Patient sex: M
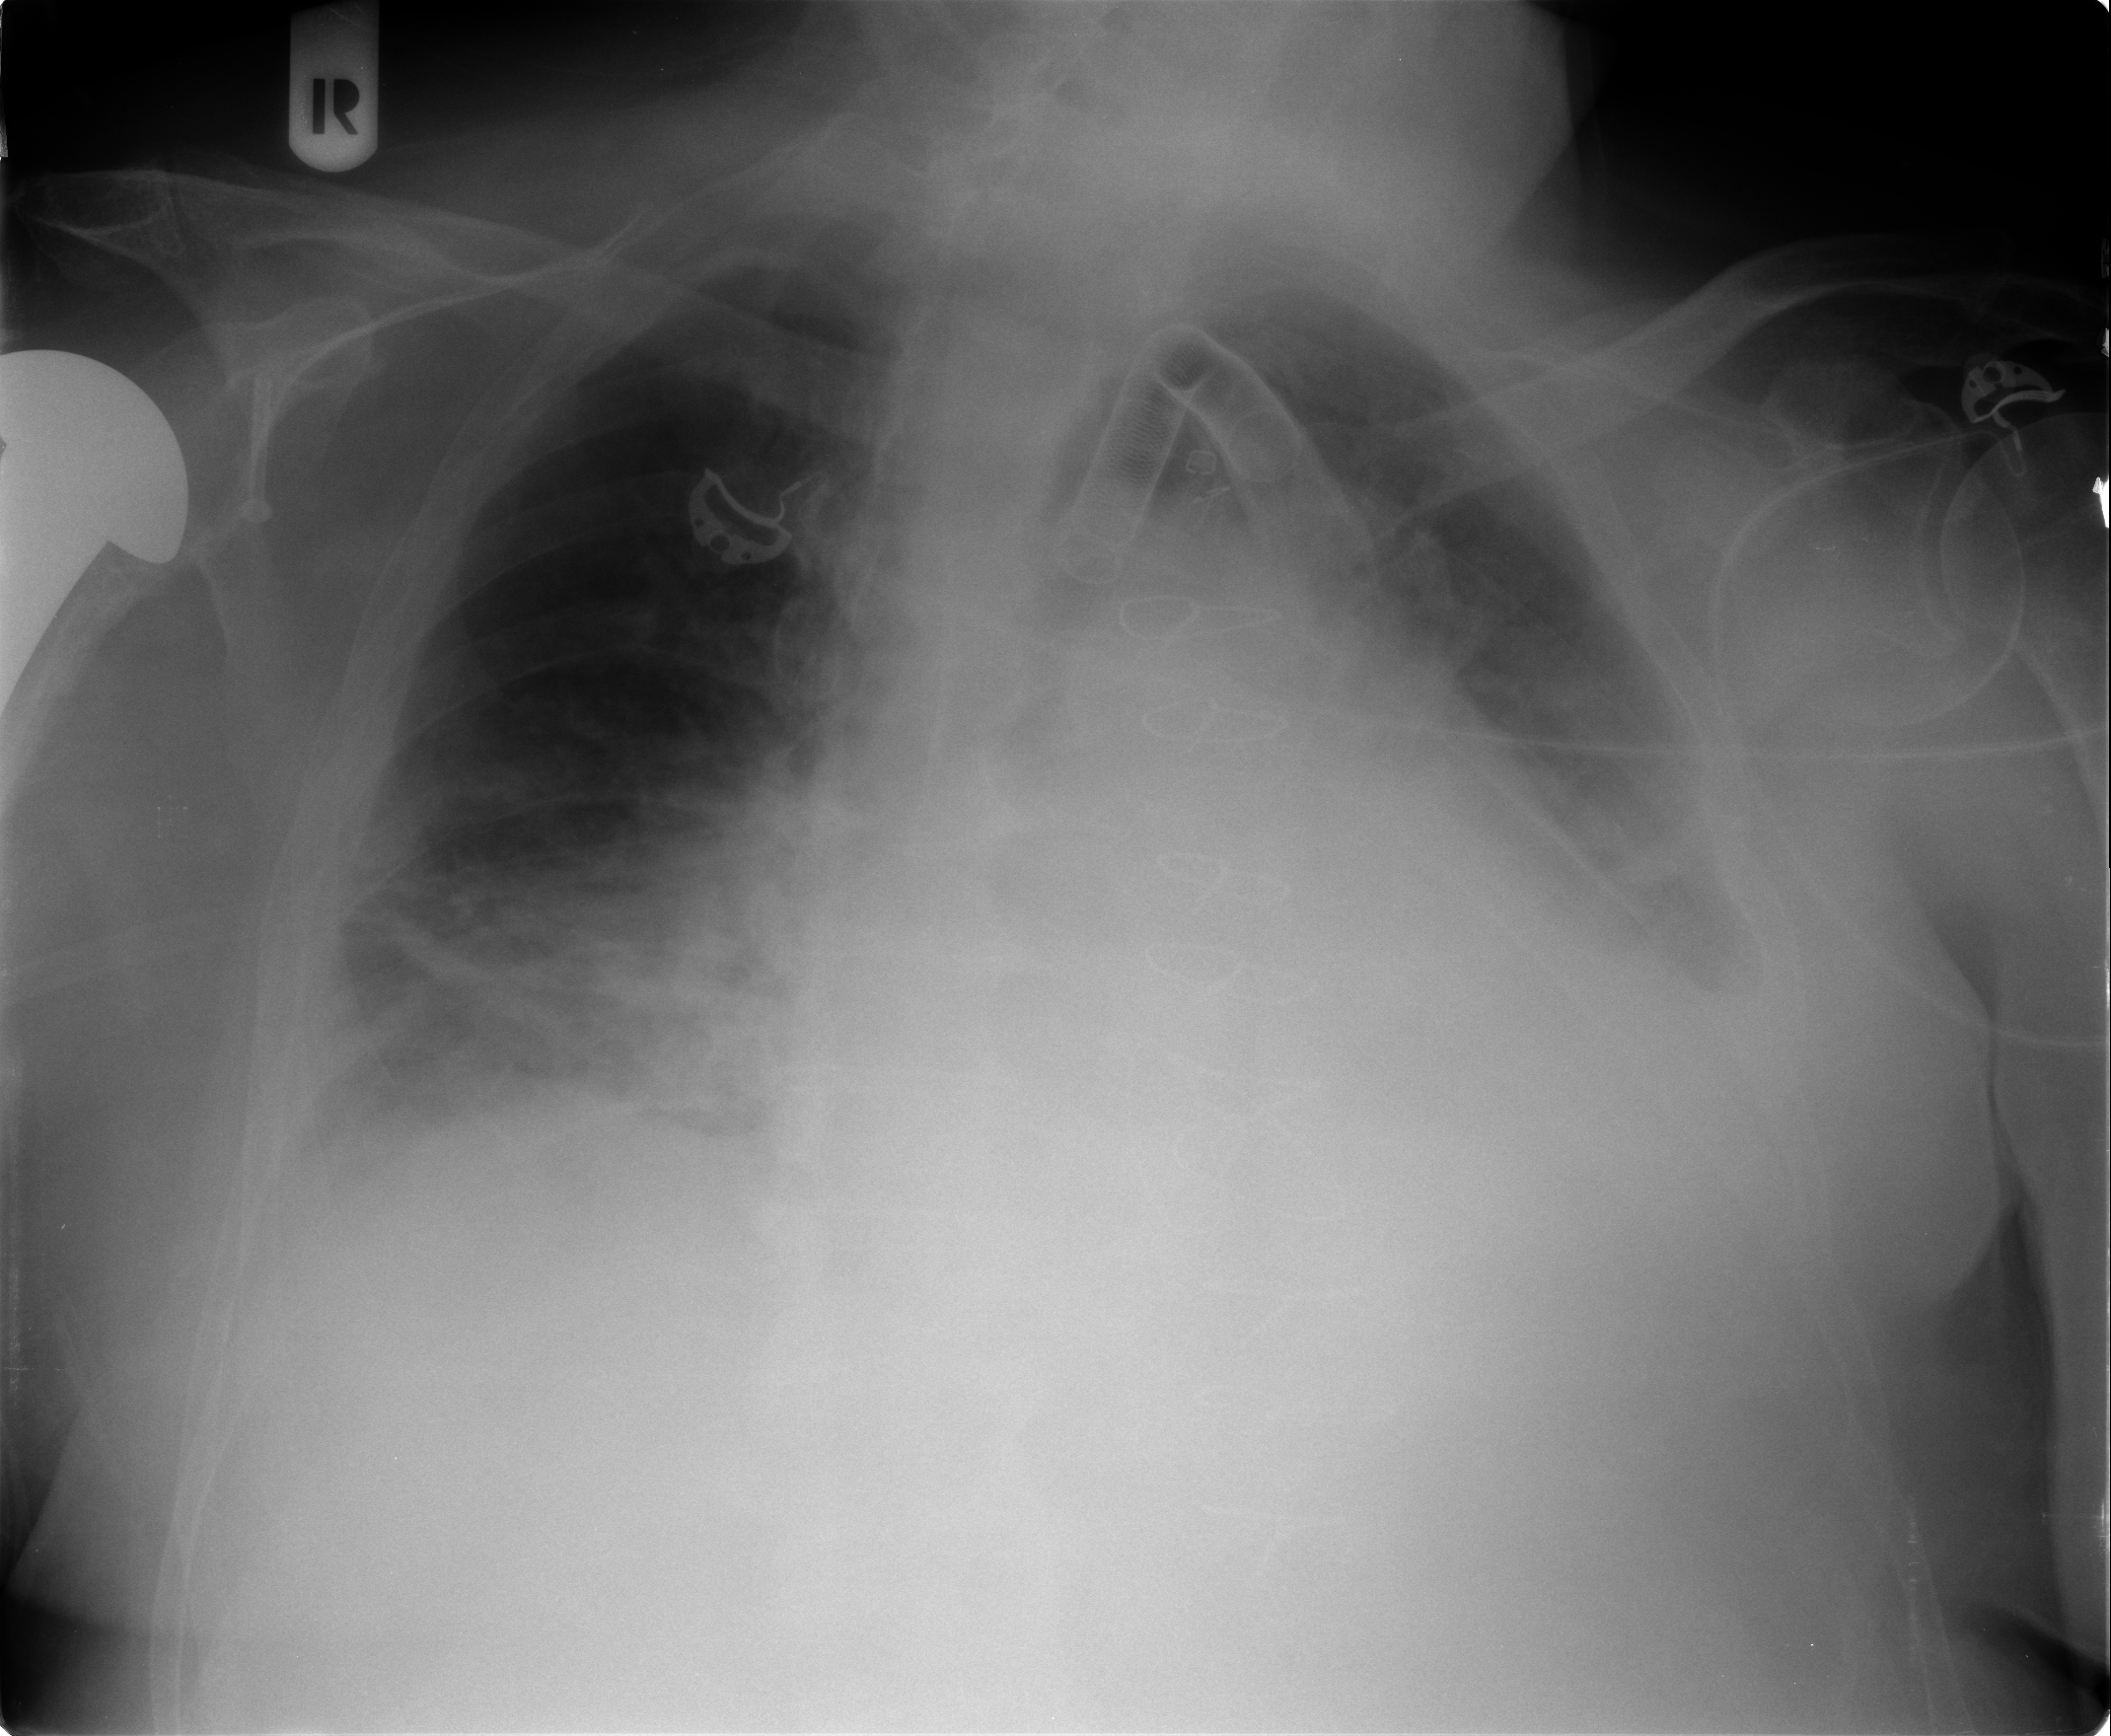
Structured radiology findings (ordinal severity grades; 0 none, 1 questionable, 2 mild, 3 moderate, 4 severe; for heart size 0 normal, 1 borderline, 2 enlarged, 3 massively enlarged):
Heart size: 2
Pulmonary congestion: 2
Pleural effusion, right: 2
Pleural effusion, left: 2
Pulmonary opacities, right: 2
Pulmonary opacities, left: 1
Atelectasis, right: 2
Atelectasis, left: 2